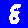
Digit: 8